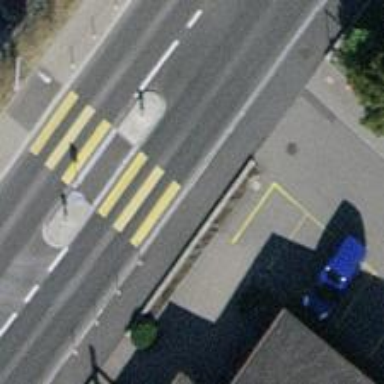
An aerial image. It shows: Zebra crossing on footway.